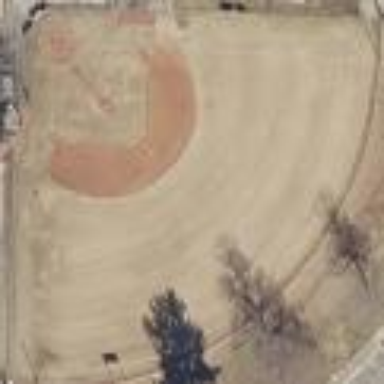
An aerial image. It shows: Baseball pitch surrounded by fence.